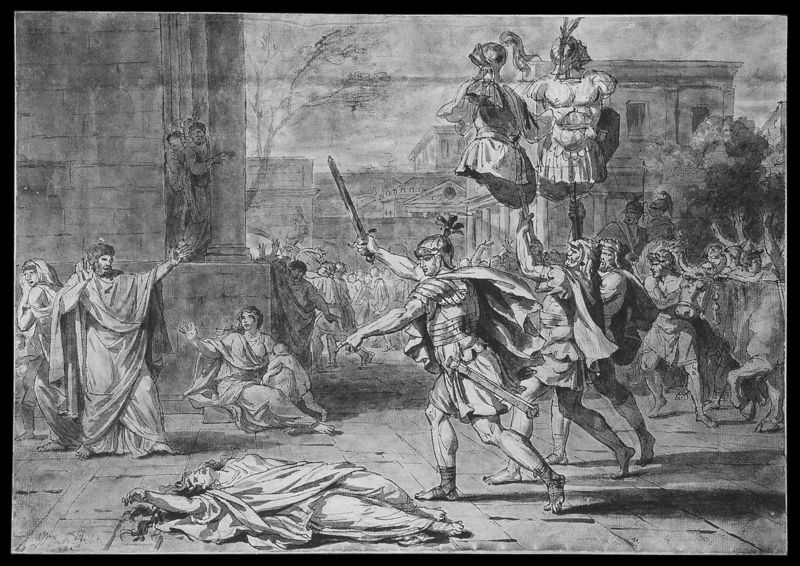
Titel: Horaz kehrt siegreich nach Rom zurück
Künstler: Jacques-Louis David
Institution: Wien, Graphische Sammlung Albertina
Schlagwörter: baum, feuer, gruppe, kampf, weiß, menschen, frau, grau, männer, schwarz, skizze, säule, säulen, zeichnung, haus, mord, steine, tod, tot, boden, gewand, gewänder, klassizismus, mauer, kuh, krieg, schlacht, könig, soldaten, liegend, tusche, antike, schraffur, schwert, tote, helm, ritter, rüstung, römer, krieger, tempel, schwaz, bääume, kampg